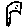
Label: square